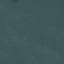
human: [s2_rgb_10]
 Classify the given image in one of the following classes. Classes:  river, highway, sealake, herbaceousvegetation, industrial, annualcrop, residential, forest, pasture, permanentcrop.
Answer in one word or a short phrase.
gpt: SeaLake